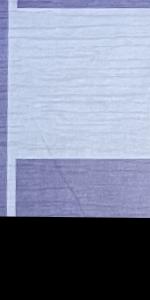
Label: Empty